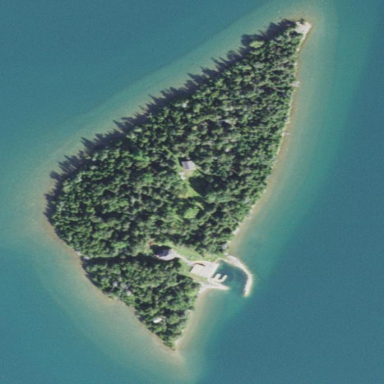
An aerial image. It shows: Islet.